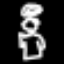
Label: angel